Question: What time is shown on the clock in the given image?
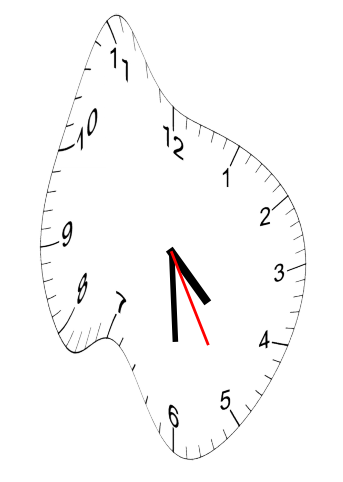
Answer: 04:29:25